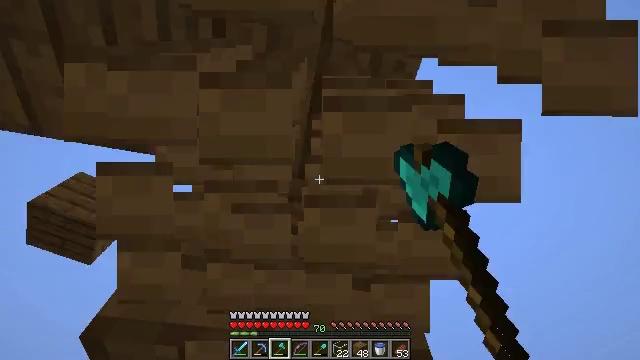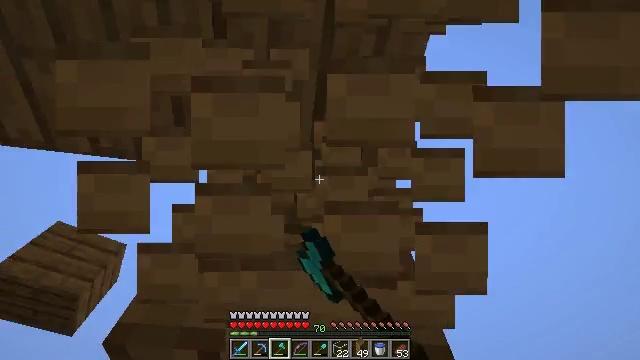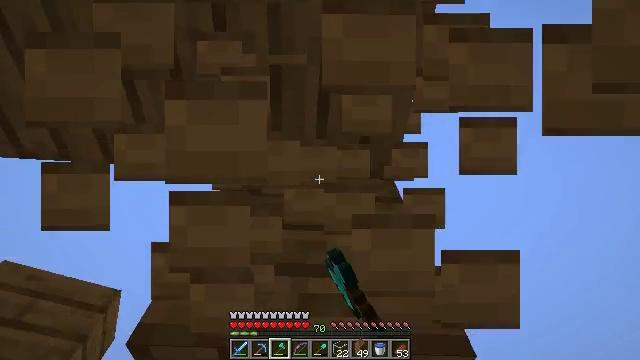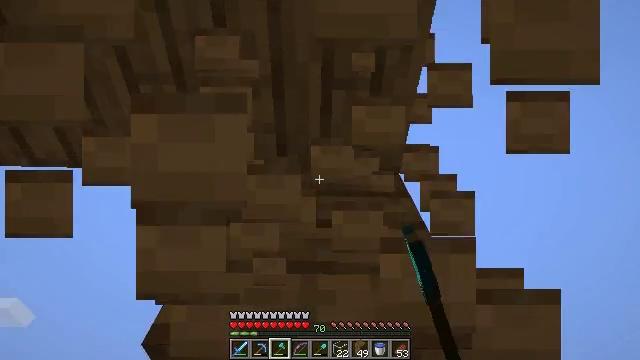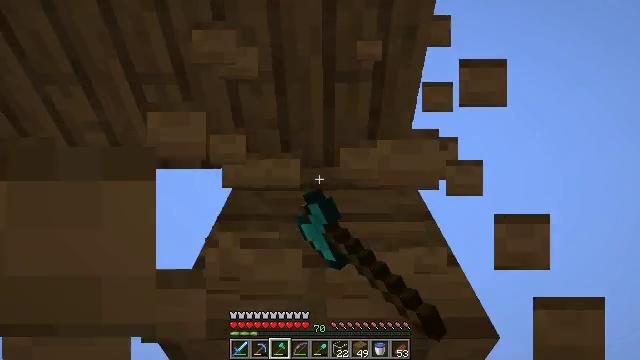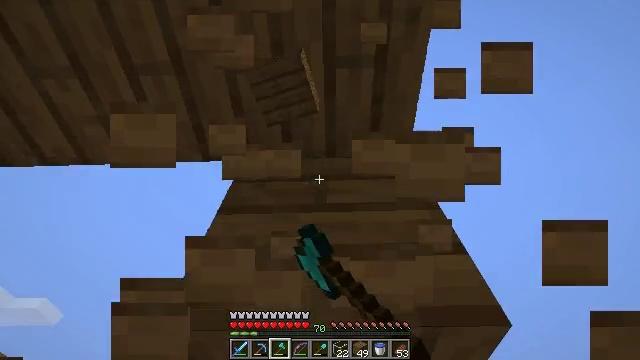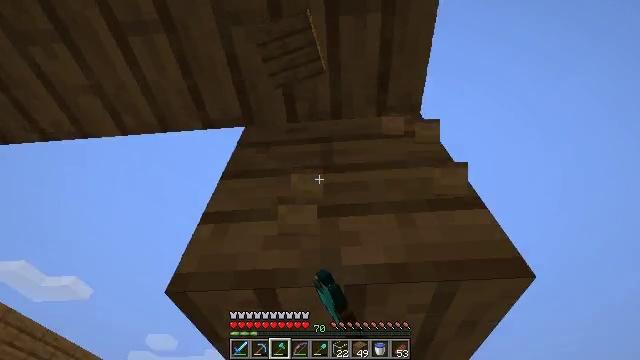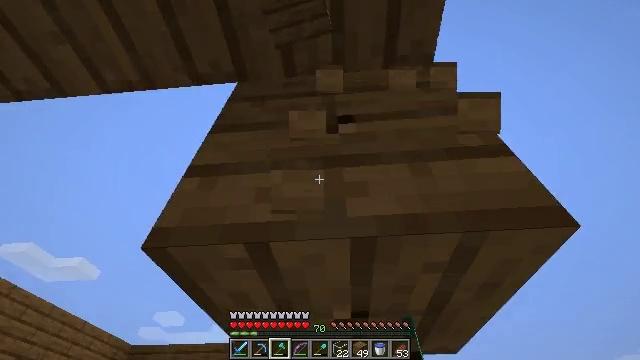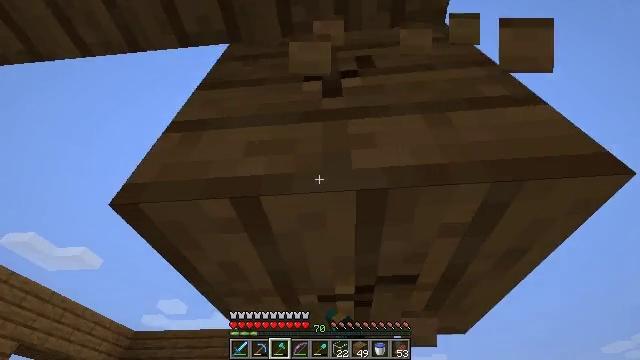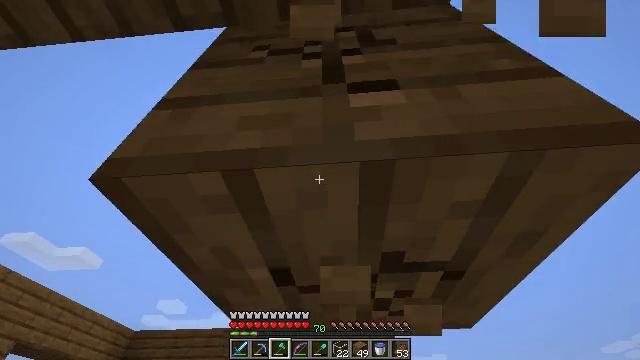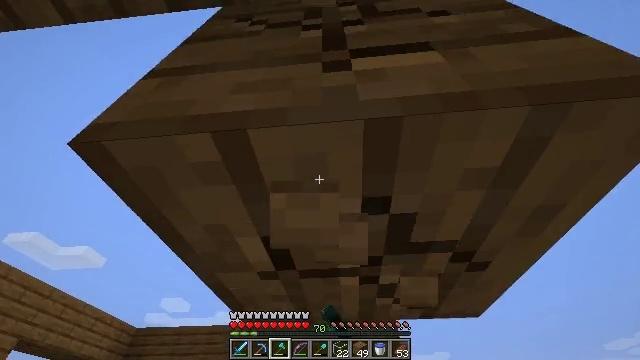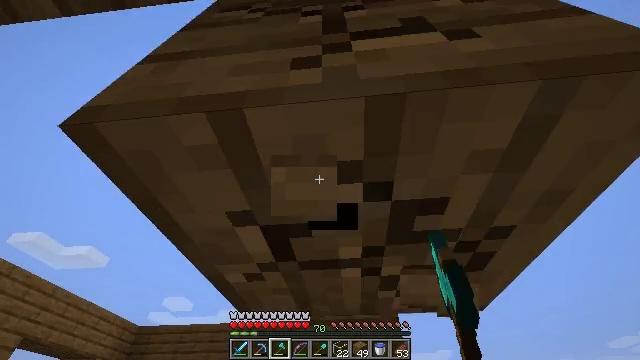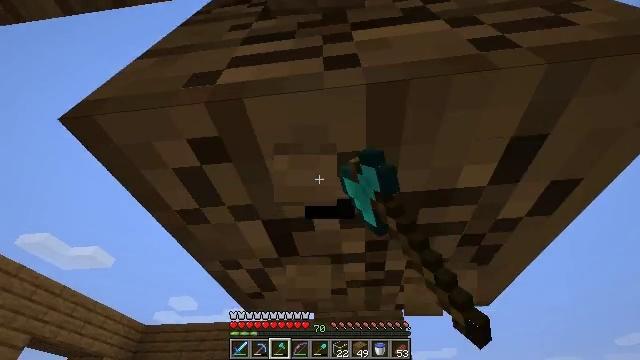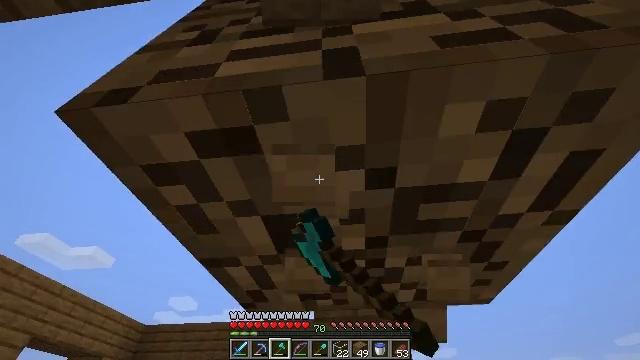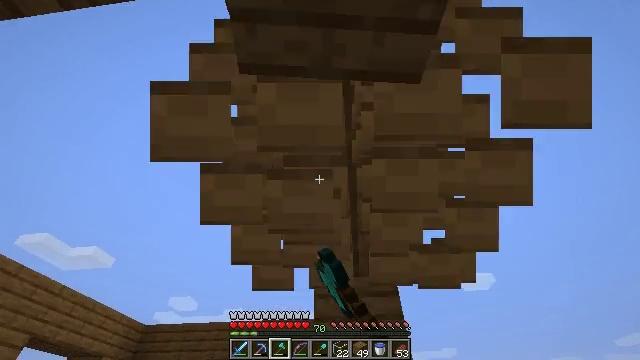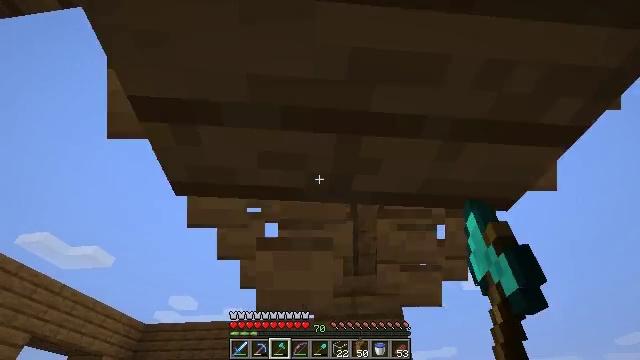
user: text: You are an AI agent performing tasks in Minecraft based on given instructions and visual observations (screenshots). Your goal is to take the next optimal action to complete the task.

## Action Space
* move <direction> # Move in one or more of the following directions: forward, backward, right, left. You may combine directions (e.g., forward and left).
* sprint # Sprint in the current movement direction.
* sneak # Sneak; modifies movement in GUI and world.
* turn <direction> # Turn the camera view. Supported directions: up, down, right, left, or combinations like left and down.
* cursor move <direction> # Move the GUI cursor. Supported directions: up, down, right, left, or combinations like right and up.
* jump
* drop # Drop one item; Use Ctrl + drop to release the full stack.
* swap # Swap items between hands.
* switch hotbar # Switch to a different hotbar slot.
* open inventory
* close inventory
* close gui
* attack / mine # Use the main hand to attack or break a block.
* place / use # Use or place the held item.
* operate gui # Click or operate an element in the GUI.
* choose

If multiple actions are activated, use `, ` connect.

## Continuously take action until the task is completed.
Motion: motion action
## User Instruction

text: Break spruce planks from a structure.
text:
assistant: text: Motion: turn left, attack / mine
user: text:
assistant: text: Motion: turn left, attack / mine
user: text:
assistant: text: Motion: turn left, attack / mine
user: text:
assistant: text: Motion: turn left and down, attack / mine
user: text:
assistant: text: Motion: move forward, turn left, attack / mine
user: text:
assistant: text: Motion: move forward, turn left and down, attack / mine
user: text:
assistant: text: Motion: move forward, turn down, attack / mine
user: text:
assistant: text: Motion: turn down, attack / mine
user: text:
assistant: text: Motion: attack / mine
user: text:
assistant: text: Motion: attack / mine
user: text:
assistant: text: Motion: attack / mine
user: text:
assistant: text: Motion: attack / mine
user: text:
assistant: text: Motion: attack / mine
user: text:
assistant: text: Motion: attack / mine
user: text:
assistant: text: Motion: attack / mine
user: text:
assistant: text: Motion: move forward, turn right and down, attack / mine
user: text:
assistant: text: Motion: move forward, turn right and down, attack / mine
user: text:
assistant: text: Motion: move forward, turn right and down, attack / mine
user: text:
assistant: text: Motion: move forward, turn right and down, attack / mine
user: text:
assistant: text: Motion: move forward, turn down, attack / mine
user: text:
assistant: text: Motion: move forward, attack / mine
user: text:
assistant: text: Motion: move forward, attack / mine
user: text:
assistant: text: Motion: move forward, attack / mine
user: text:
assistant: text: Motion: turn left and up, attack / mine
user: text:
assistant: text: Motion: attack / mine
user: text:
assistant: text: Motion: attack / mine
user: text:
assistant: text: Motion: attack / mine
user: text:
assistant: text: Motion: attack / mine
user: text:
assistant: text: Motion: move forward, attack / mine
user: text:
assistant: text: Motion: move forward, attack / mine